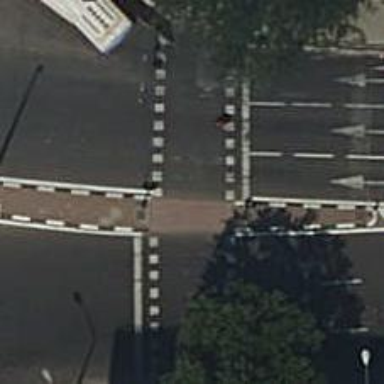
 there are traffic signals and zebra crossing."